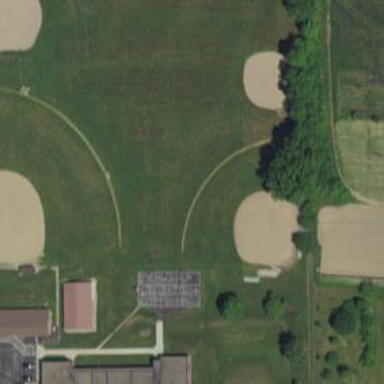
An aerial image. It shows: Baseball pitch for leisure and sports activities.